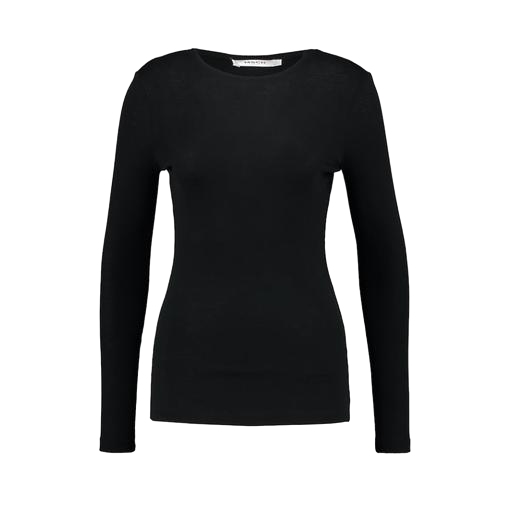
black long-sleeved jersey top, black women's long sleeve t-shirt, black longsleeved t-shirt, white background